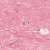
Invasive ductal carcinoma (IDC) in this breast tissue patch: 0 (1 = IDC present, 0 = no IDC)